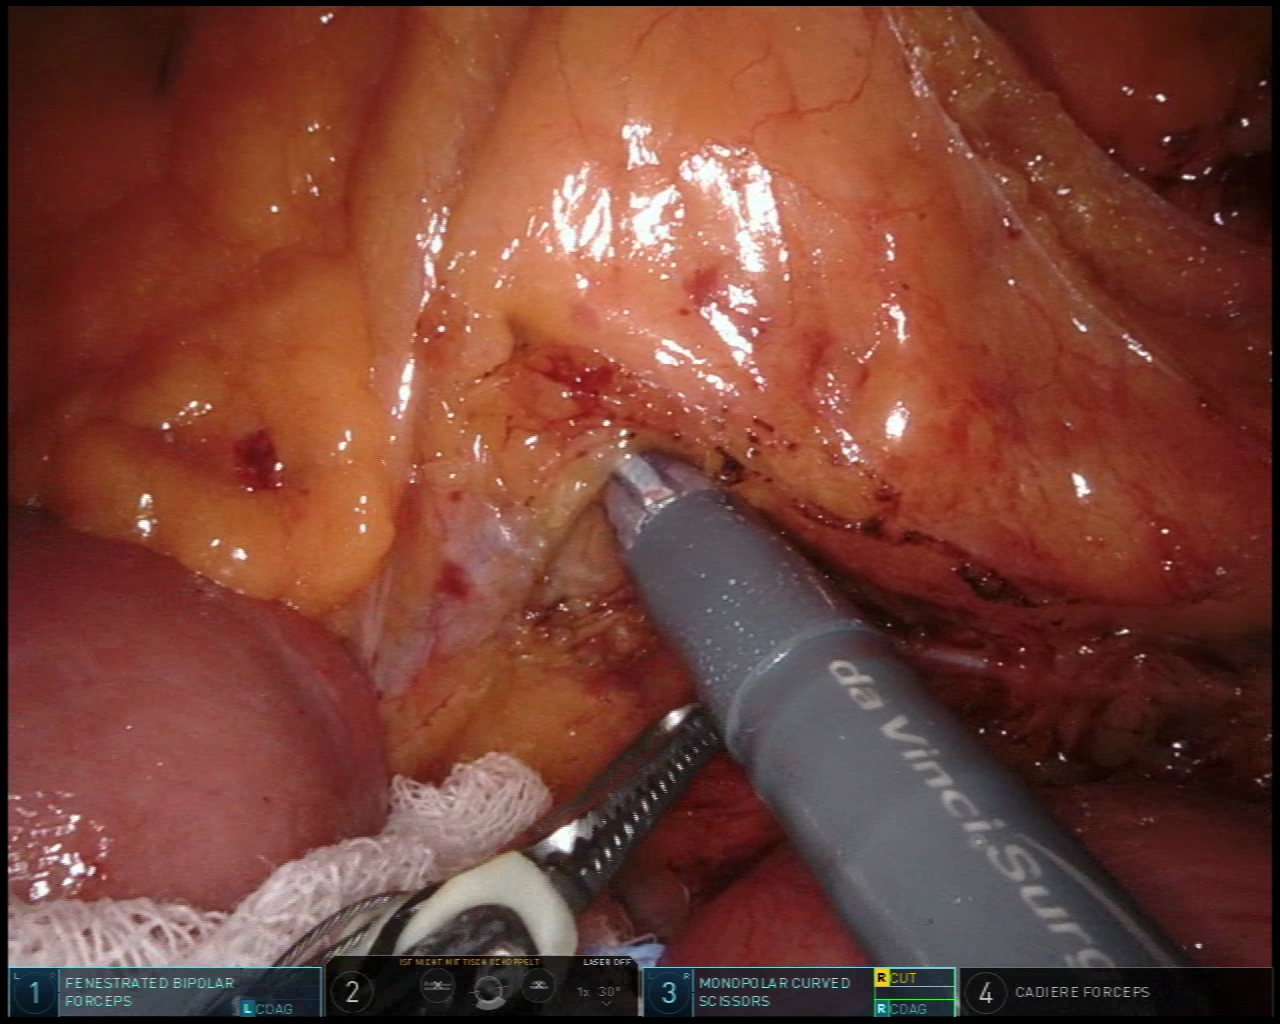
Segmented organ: intestinal_veins
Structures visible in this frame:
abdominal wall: no
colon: no
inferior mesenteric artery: no
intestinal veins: yes
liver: no
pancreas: no
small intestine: yes
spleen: no
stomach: no
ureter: no
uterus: no
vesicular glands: no